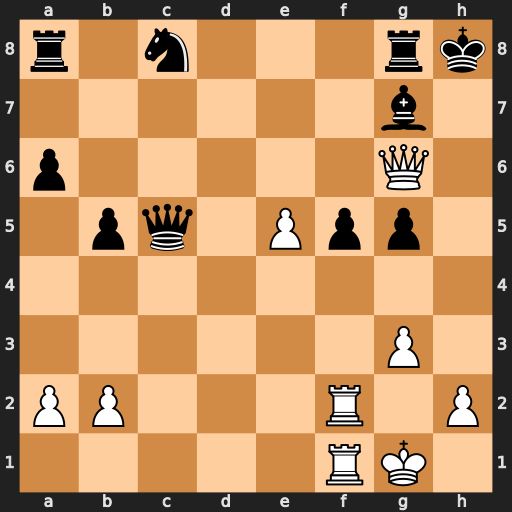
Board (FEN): r1n3rk/6b1/p5Q1/1pq1Ppp1/8/6P1/PP3R1P/5RK1
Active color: w
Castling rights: -
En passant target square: -
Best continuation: Qh5+ Bh6 Qxh6#